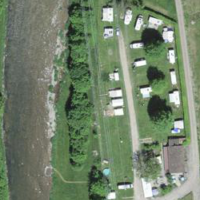
EUNIS habitat code: 53
Species observed at this site:
Lamium galeobdolon
Argynnis paphia